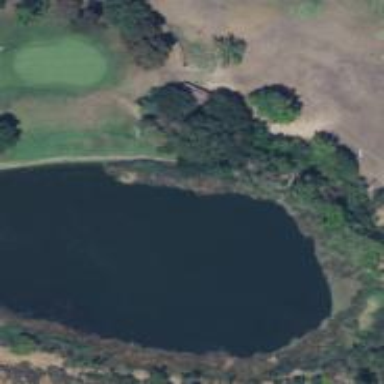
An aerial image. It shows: Golf tee.